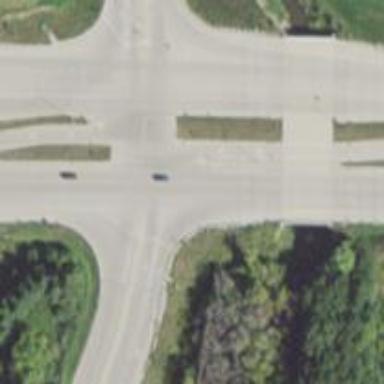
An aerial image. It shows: Secondary link road.